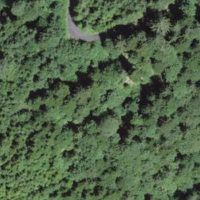
EUNIS habitat code: 43
Species observed at this site:
Orchis mascula